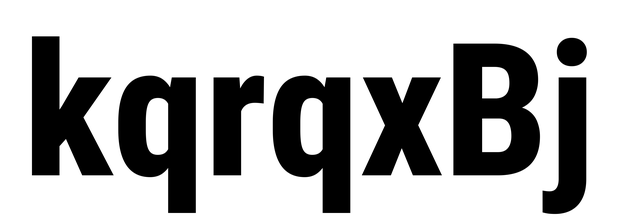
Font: Roboto_Condensed_ExtraBold